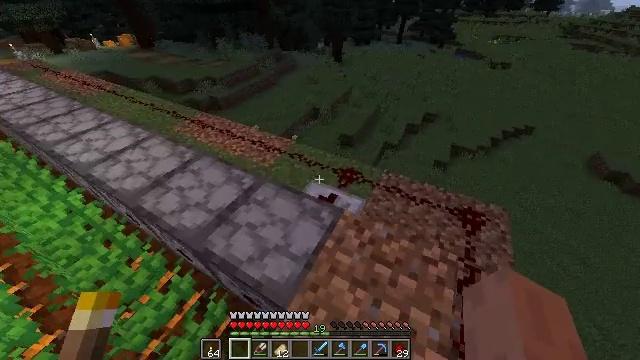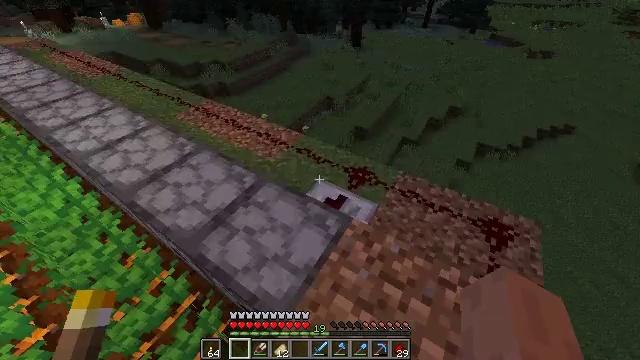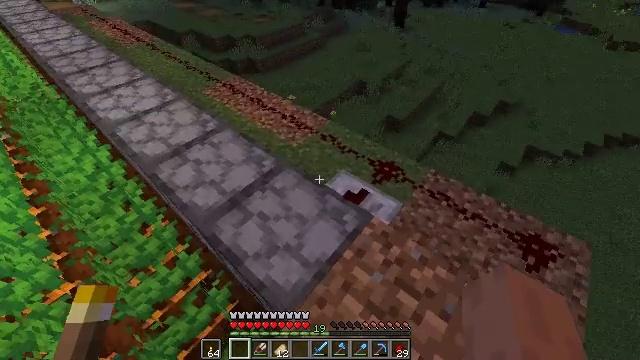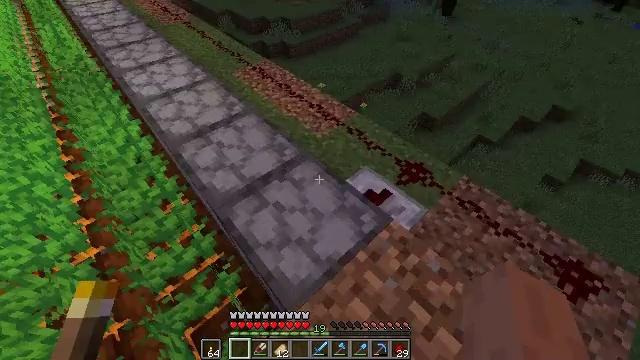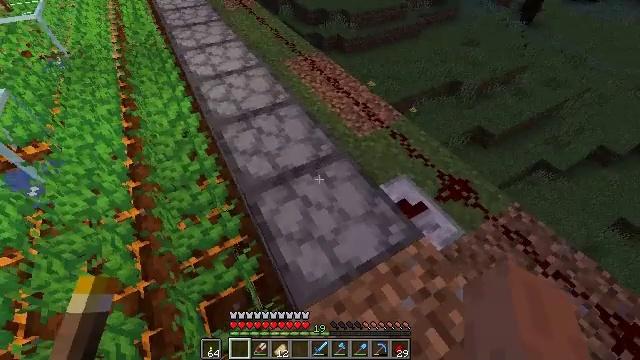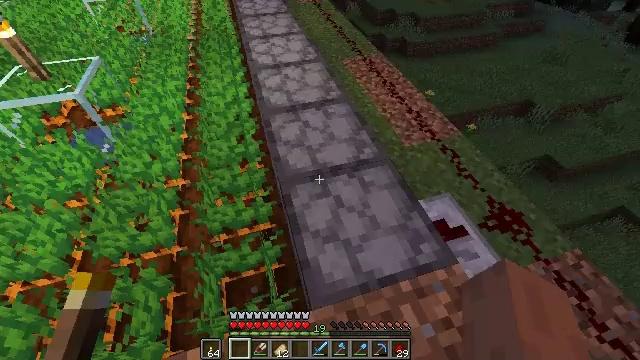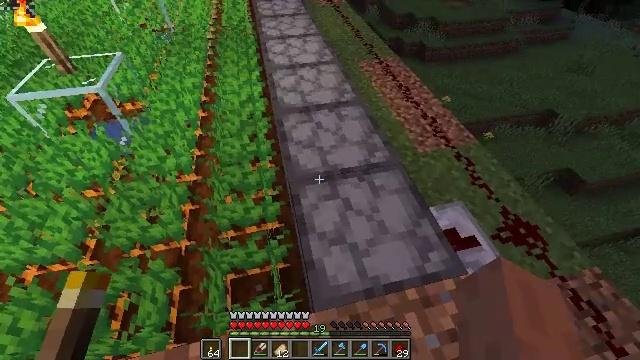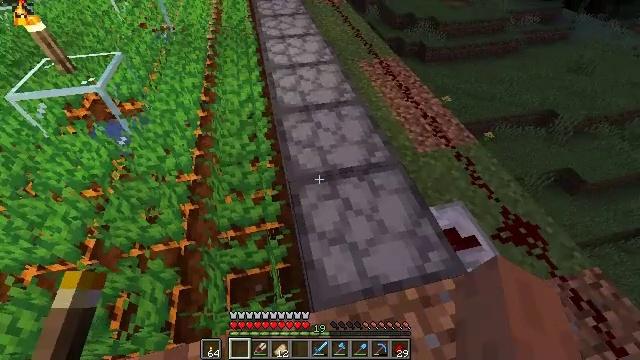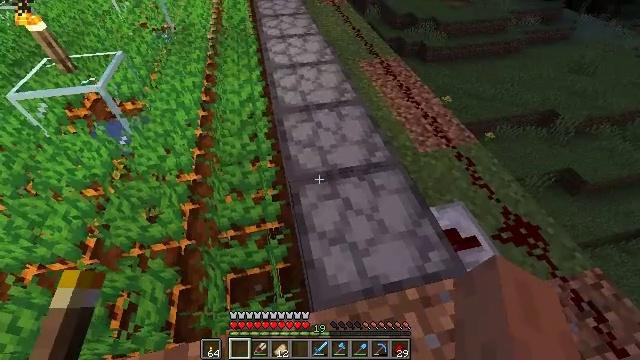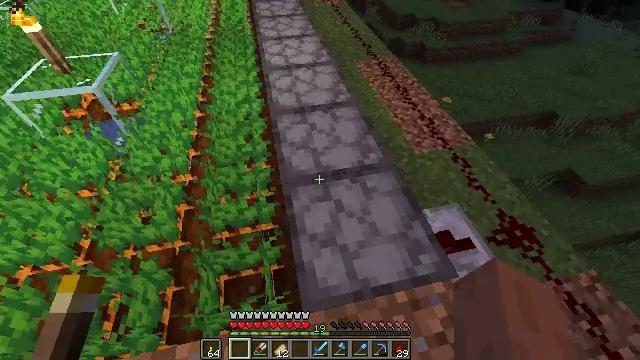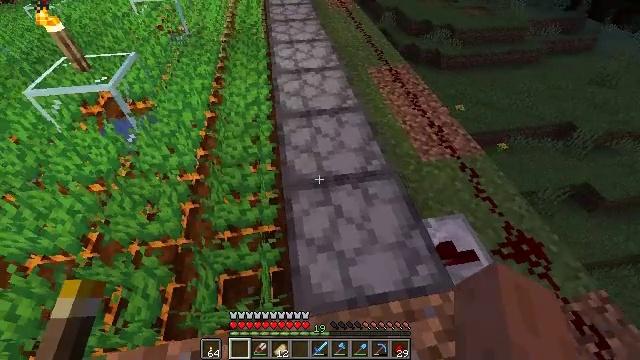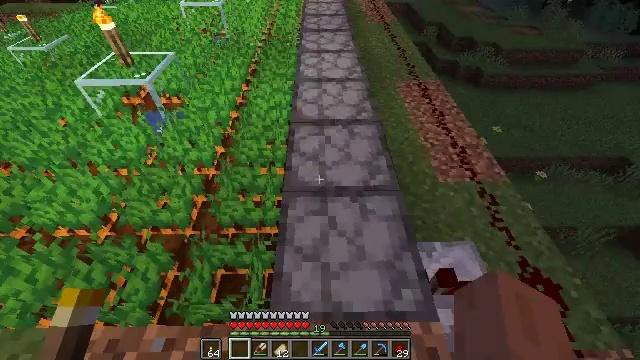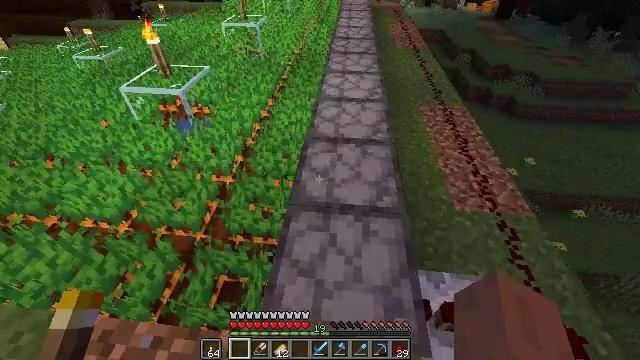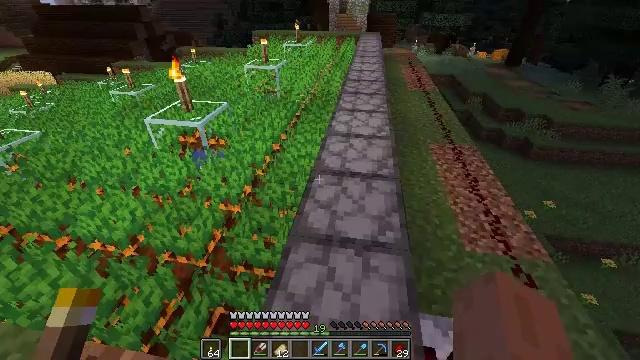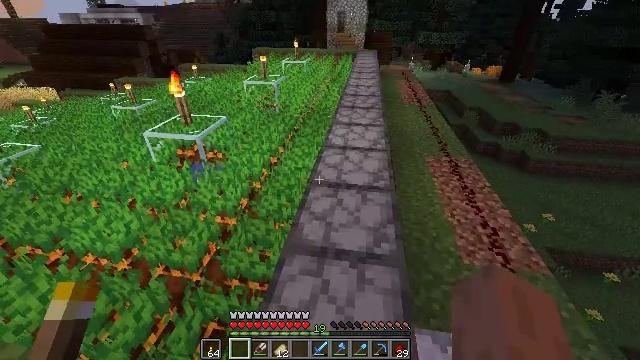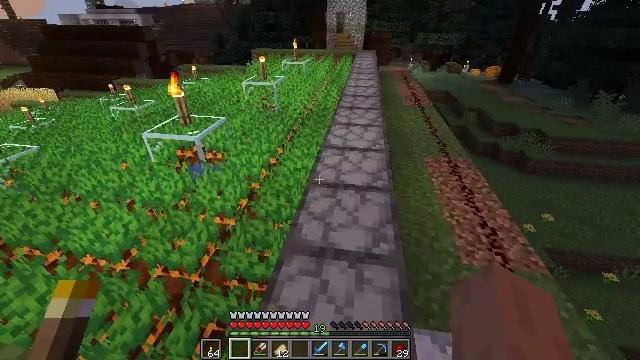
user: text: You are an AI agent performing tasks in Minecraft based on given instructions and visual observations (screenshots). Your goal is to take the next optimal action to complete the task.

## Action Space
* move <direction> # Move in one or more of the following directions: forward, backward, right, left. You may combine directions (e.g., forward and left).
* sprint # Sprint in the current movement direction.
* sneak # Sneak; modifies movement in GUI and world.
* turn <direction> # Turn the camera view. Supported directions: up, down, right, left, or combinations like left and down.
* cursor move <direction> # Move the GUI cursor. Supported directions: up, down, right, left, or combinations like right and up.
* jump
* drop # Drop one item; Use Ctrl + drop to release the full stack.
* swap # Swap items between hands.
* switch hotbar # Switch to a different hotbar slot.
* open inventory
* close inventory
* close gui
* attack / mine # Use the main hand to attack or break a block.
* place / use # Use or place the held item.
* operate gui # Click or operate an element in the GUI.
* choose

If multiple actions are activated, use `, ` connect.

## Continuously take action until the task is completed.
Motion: motion action
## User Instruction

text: Smelt sand for glass using a furnace.
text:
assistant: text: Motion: turn left and down
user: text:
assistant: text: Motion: turn left and down
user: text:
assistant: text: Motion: turn left and down
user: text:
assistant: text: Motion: turn left
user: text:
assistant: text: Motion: turn left
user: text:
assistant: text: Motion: turn left
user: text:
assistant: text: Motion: no_op
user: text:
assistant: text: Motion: no_op
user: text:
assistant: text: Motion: move right
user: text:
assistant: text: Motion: move right, turn left
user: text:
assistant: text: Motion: move right, turn left and up
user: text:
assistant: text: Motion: turn left and up
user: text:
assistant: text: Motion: turn left and up
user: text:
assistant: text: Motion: turn up
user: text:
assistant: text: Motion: no_op
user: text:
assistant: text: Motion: no_op
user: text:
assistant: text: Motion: no_op
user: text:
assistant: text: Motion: no_op
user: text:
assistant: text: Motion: no_op
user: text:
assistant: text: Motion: no_op
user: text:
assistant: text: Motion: no_op
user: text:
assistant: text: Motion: no_op
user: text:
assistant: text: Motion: no_op
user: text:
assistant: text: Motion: no_op
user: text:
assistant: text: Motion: no_op
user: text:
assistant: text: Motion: no_op
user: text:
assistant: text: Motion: turn left and down
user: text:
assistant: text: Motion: turn left
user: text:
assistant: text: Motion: turn left
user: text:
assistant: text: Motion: turn left